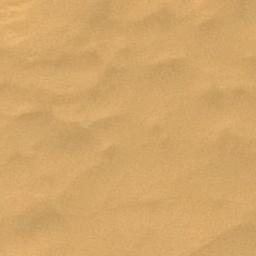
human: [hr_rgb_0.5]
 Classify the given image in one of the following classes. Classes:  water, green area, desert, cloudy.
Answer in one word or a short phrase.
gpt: desert